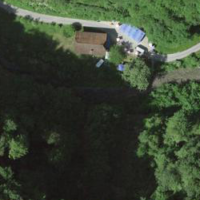
EUNIS habitat code: 44
Species observed at this site:
Aegopodium podagraria